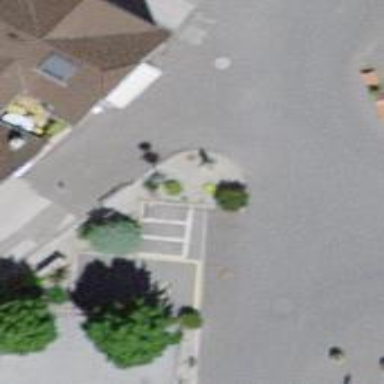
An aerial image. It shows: Motorcycle parking area.